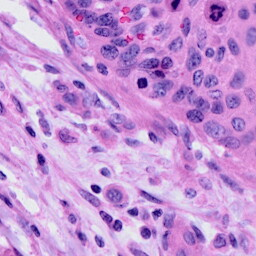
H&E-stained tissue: Cervix